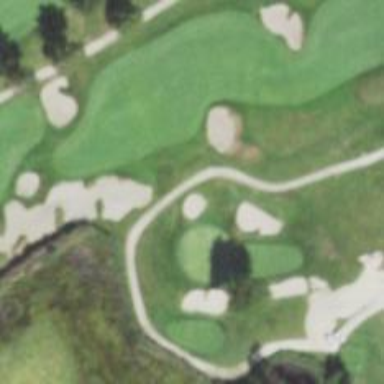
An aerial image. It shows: Golf hole.